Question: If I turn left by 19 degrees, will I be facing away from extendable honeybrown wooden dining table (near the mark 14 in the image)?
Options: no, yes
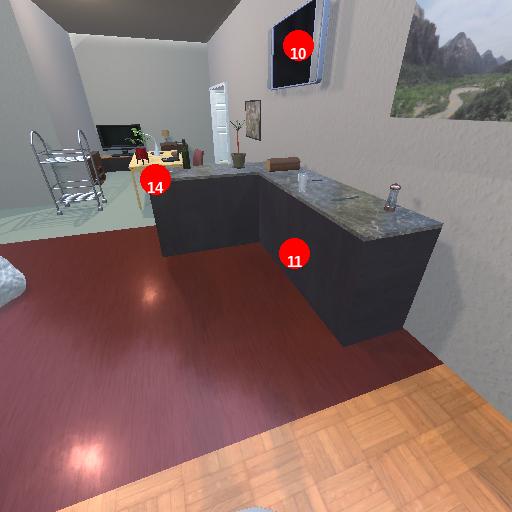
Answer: no